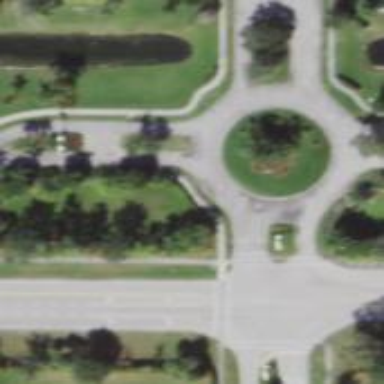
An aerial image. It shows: Unmarked road crossing.